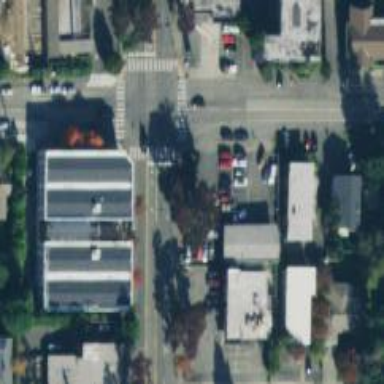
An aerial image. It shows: Secondary road with separate sidewalks.